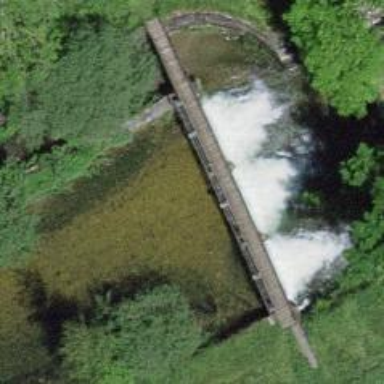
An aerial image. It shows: Weir along the waterway.